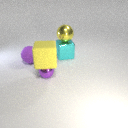
large purple rubber sphere in front of large cyan metal cube